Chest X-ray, PA view. Patient: 53 years old, sex M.
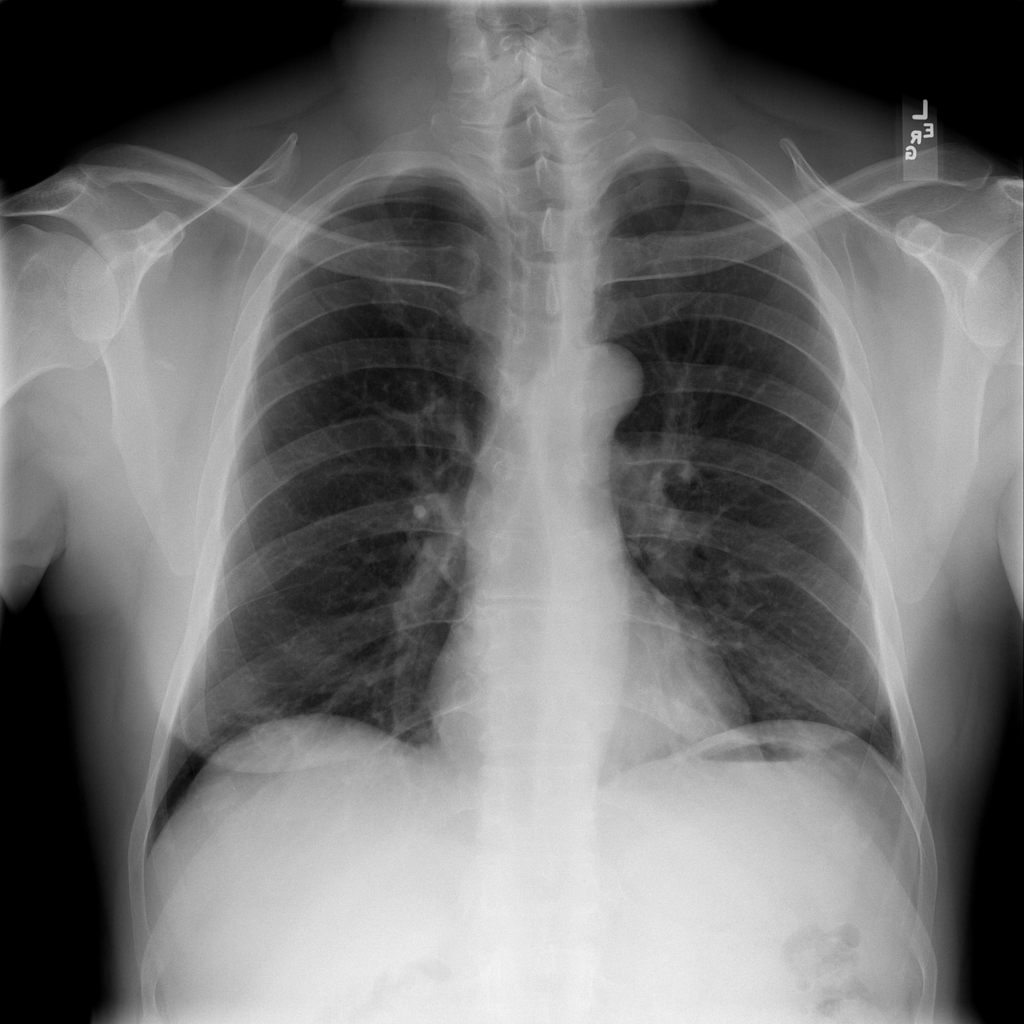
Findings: Atelectasis